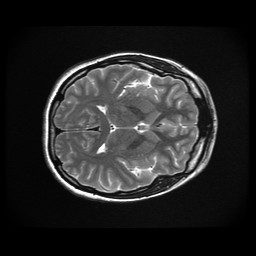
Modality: T2w
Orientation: axial
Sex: female
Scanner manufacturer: ge
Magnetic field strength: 3 T
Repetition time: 5 s
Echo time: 0.1015 s